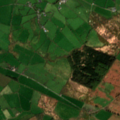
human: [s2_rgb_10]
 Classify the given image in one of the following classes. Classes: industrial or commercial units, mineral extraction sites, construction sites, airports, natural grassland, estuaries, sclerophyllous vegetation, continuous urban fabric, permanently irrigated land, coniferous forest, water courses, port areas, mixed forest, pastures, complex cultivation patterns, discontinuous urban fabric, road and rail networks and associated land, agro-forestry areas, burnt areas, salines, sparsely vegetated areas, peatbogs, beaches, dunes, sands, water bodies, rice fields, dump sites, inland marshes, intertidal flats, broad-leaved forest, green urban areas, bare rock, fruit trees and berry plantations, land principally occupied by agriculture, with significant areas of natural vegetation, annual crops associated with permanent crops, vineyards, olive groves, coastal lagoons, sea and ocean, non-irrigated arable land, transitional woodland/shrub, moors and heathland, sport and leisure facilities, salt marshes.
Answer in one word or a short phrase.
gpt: pastures, moors and heathland